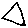
Label: triangle